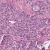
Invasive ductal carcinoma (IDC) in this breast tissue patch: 1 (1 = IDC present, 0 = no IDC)